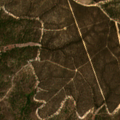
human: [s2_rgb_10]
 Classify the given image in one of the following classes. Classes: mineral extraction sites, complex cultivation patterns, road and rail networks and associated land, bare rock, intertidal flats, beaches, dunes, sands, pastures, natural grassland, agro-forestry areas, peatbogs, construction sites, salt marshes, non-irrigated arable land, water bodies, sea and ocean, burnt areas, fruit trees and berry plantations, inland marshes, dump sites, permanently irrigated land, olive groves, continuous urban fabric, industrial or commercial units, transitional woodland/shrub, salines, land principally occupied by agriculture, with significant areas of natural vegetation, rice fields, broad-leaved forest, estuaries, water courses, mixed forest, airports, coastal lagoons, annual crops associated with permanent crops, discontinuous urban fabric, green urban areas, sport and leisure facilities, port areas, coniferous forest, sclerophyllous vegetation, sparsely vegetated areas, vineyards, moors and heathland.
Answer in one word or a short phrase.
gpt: broad-leaved forest, mixed forest, transitional woodland/shrub